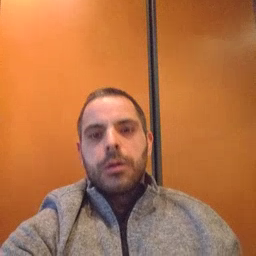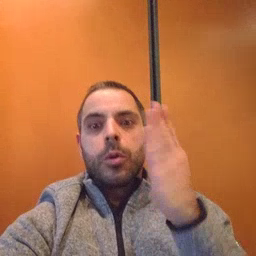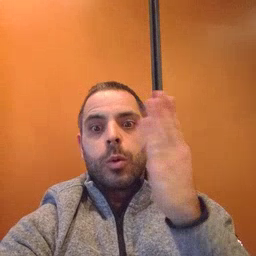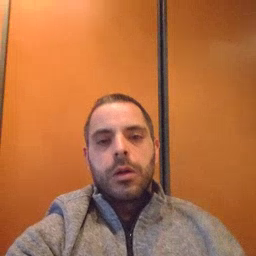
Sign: blue